Field crop: maize
Growth stage: 2
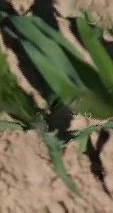
Species: maize